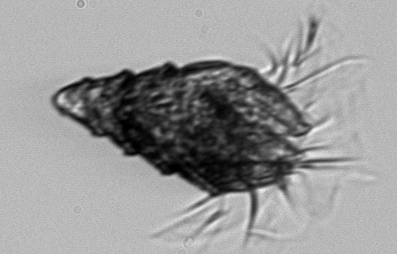
Label: Laboea_strobila